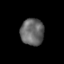
Tissue: lung
Cell type: T cells
Senescence score: 0.1925
Nuclear area (px): 610
Mean DAPI intensity: 103.607